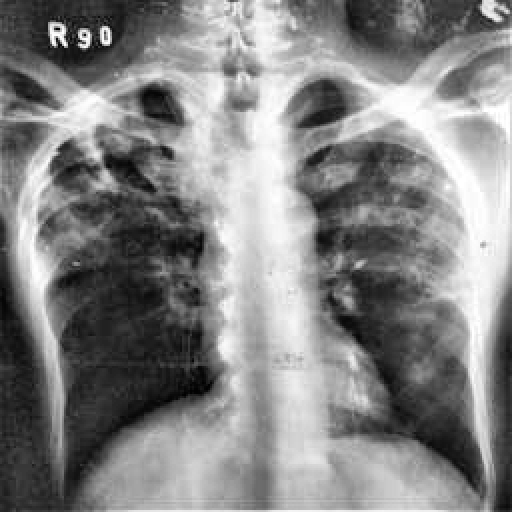
Finding: TUBERCULOSIS